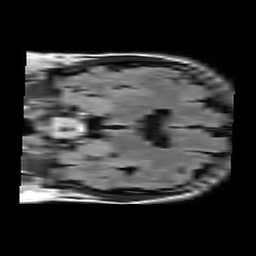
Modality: FLAIR
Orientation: coronal
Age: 42
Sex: male
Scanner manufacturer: philips
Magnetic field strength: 1.5 T
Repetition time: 10 s
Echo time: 0.11 s